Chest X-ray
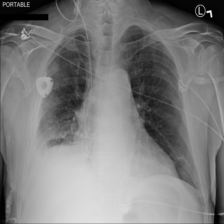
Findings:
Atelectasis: negative
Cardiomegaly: negative
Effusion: negative
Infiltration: negative
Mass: negative
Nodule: negative
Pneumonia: negative
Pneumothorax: negative
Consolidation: negative
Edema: negative
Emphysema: negative
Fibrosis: negative
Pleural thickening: negative
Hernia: negative